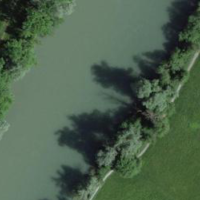
EUNIS habitat code: 15
Species observed at this site:
Prunus padus